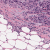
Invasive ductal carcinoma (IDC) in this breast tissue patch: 1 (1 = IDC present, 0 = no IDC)